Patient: sex F, age 56
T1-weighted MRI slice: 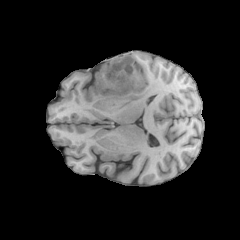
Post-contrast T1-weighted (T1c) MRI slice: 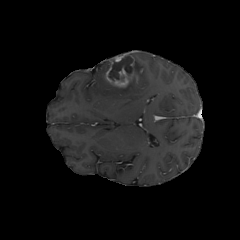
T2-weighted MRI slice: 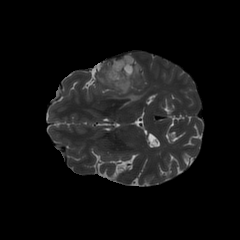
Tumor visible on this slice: yes
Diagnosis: Glioblastoma, IDH-wildtype
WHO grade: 4